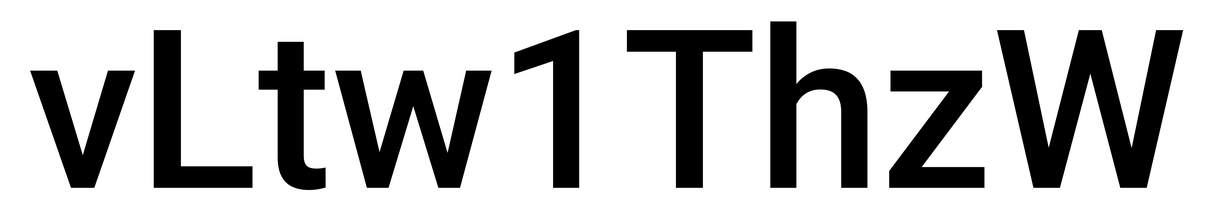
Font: Roboto_Medium